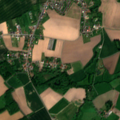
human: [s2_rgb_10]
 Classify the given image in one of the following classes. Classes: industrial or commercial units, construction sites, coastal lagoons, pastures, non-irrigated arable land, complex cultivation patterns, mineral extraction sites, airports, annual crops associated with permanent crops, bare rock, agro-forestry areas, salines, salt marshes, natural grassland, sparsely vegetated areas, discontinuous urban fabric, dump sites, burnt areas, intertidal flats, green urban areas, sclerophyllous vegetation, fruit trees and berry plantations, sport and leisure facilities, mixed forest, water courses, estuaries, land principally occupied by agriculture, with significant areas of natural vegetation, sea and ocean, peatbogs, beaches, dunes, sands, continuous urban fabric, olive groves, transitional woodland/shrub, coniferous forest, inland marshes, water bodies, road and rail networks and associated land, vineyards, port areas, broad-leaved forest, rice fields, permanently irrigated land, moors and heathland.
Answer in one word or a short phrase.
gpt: discontinuous urban fabric, non-irrigated arable land, pastures, land principally occupied by agriculture, with significant areas of natural vegetation